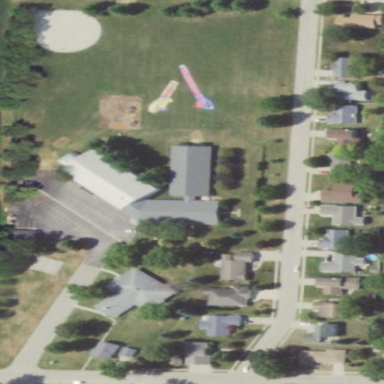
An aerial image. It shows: School.